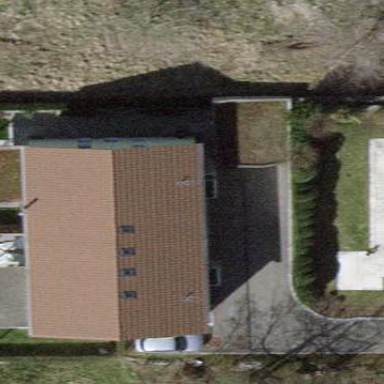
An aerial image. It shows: Terrace building.